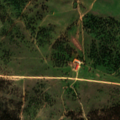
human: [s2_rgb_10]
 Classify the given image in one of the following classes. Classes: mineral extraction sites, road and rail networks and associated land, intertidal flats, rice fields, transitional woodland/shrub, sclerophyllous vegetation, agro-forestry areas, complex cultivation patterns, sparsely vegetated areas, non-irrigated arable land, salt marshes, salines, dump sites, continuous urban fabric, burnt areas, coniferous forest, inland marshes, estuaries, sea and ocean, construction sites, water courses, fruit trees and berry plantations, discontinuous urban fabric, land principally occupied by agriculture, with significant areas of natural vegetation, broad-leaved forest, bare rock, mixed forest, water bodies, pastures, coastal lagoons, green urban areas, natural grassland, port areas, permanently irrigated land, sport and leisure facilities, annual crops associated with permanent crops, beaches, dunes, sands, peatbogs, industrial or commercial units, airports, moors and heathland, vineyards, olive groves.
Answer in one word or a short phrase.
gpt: pastures, agro-forestry areas, broad-leaved forest, transitional woodland/shrub